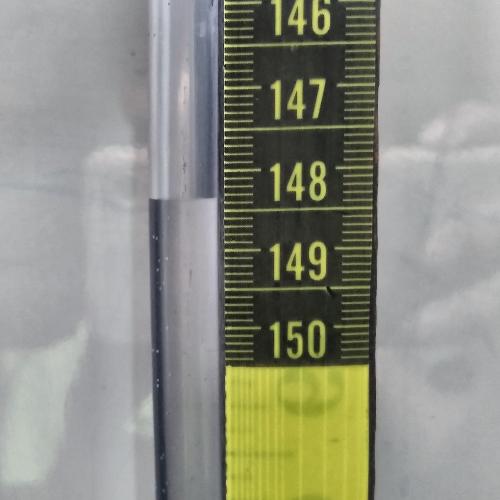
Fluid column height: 148.3 cm